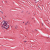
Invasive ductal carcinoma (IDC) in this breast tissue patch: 0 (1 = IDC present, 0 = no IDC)